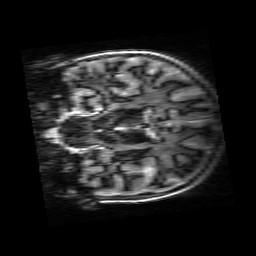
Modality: MP2RAGE
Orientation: coronal
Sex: male
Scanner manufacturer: siemens
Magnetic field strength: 3 T
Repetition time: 5 s
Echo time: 0.00368 s